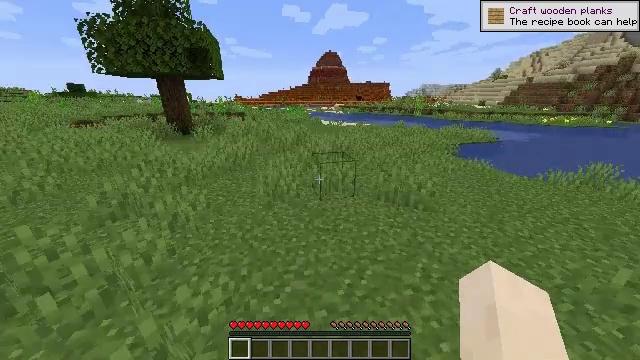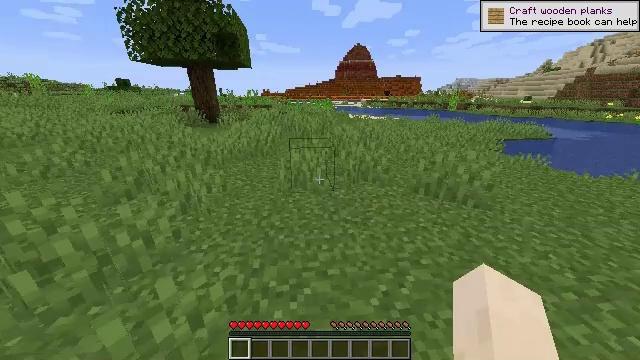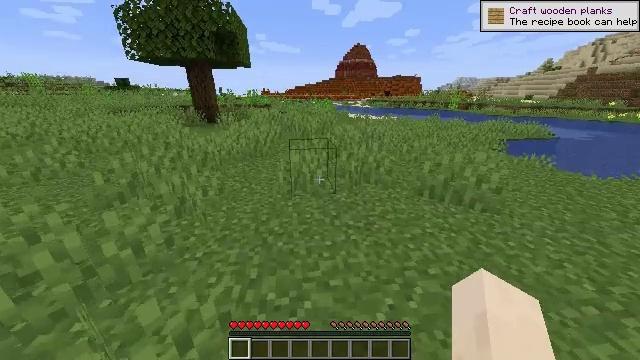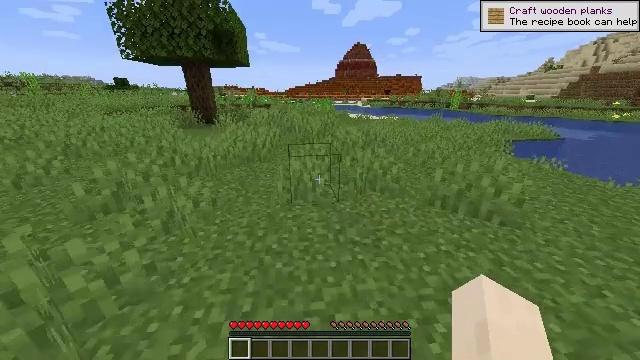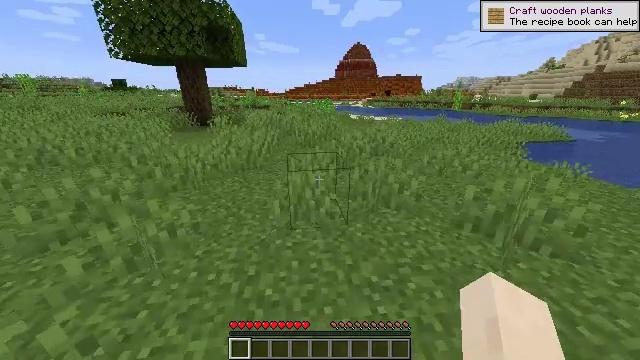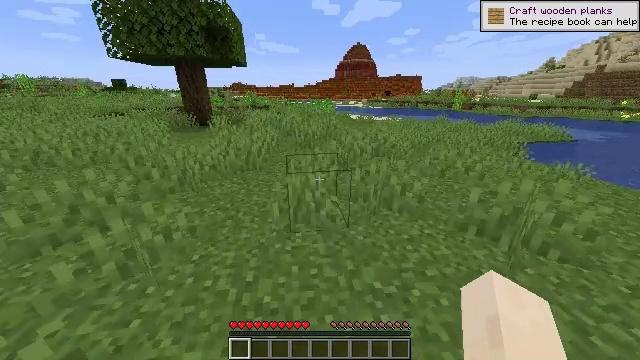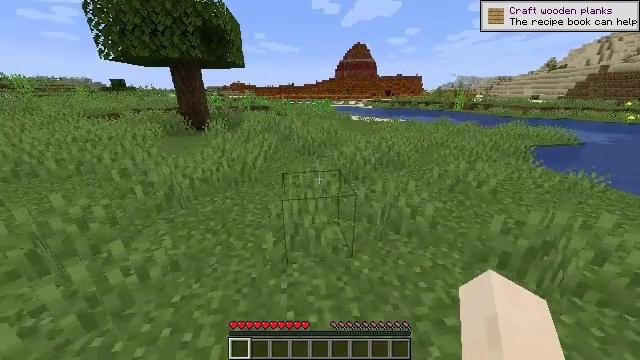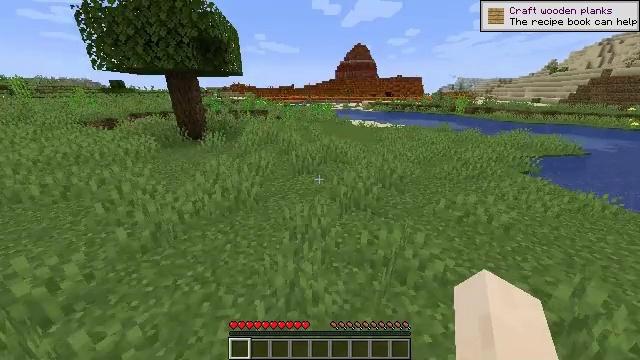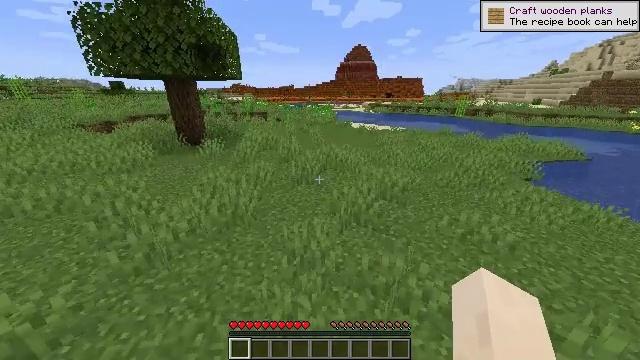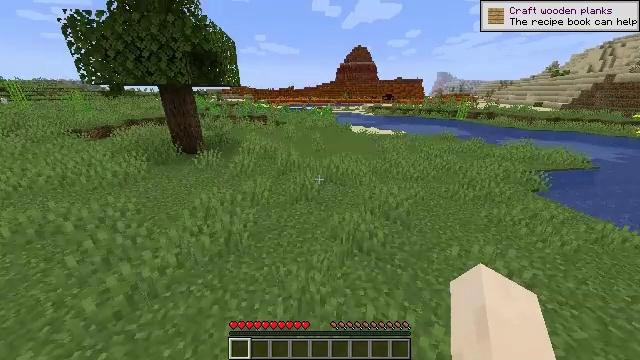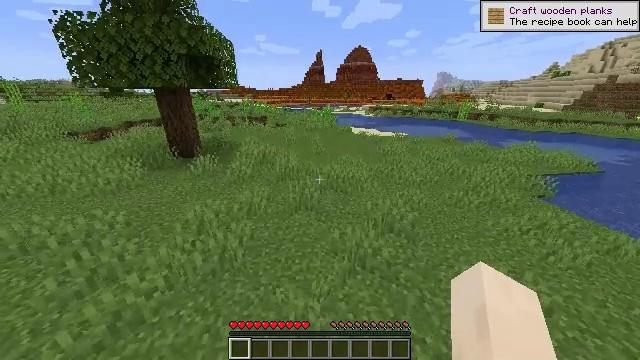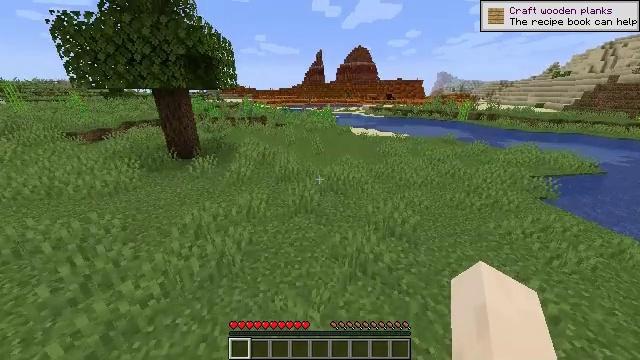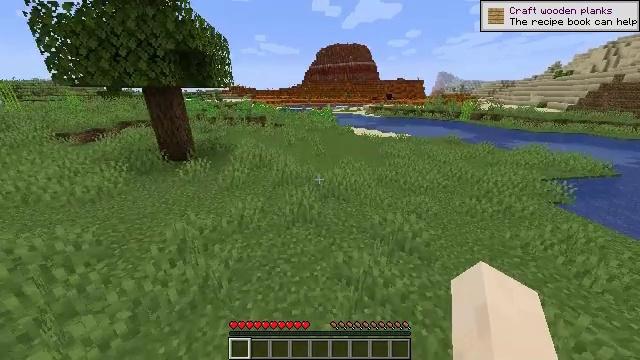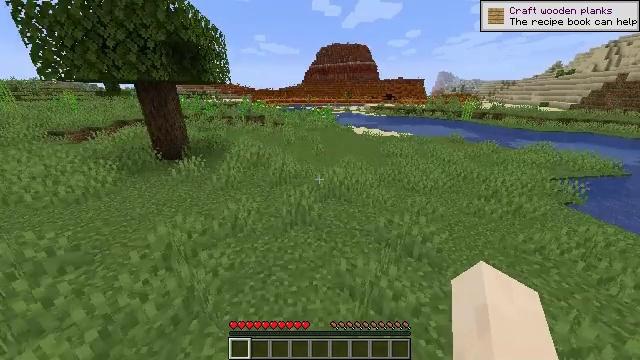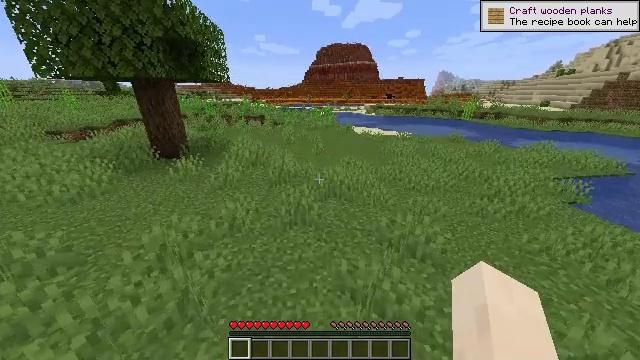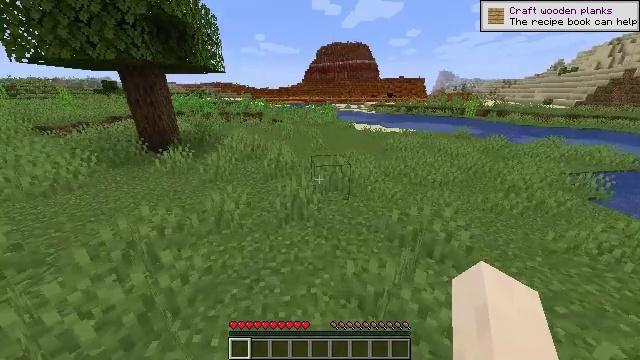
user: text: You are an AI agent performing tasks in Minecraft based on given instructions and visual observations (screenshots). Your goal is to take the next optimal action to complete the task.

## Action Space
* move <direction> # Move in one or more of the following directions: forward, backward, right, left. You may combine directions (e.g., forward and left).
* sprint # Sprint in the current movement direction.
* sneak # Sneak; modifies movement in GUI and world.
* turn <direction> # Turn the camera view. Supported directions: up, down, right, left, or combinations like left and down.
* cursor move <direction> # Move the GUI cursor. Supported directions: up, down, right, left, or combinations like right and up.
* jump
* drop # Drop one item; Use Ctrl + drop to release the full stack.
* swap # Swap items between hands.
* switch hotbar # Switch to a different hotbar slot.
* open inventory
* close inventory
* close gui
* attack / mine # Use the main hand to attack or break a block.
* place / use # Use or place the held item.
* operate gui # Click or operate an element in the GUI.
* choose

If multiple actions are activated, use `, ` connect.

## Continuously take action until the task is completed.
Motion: motion action
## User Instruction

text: Collect red sand from a desert biome.
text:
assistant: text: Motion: move forward, sprint, turn left
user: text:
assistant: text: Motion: move forward, sprint
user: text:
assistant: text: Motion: move forward, sprint
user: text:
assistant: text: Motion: move forward, sprint
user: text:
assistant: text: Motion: move forward, sprint
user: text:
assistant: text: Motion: move forward, sprint, jump
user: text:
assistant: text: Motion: move forward, sprint, jump
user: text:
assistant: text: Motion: move forward, sprint, jump
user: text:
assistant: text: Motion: move forward, sprint, jump
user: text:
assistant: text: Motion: move forward, sprint, jump
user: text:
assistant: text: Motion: move forward, sprint
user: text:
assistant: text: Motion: move forward, sprint
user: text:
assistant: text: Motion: move forward, sprint
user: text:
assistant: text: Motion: move forward, sprint
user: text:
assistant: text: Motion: move forward, sprint
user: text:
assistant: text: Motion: move forward, sprint
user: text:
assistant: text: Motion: move forward, sprint
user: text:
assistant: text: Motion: move forward, sprint
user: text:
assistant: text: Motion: move forward, sprint
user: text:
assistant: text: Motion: move forward, sprint, jump
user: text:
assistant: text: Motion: move forward, sprint, jump
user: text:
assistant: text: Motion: move forward, sprint, jump
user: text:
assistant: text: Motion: move forward, sprint, jump
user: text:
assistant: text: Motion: move forward, sprint, jump
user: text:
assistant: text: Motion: move forward, sprint, jump
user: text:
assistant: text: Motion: move forward, sprint
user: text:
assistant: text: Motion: move forward, sprint
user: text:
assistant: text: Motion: move forward, sprint
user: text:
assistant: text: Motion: move forward, sprint
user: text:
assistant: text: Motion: move forward, sprint